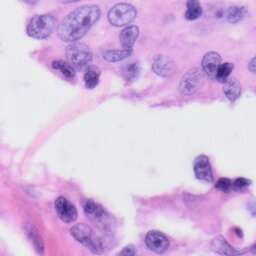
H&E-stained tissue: Skin